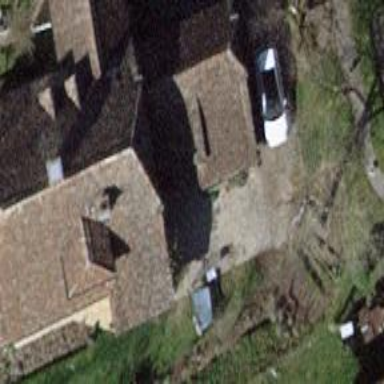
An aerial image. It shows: Terrace building.